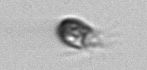
Label: Balanion